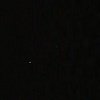
Label: space